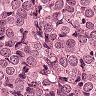
Metastatic tissue present: yes